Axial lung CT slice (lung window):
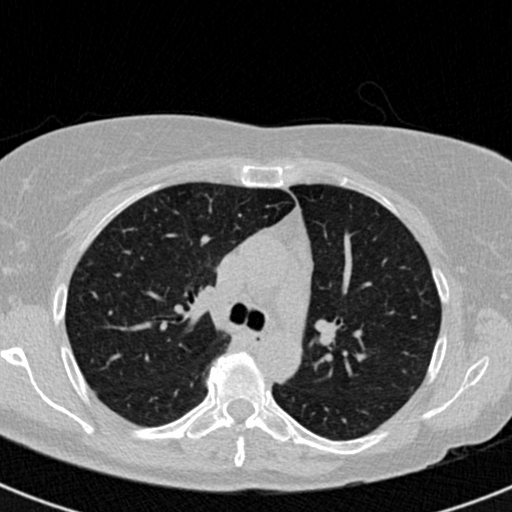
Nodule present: no